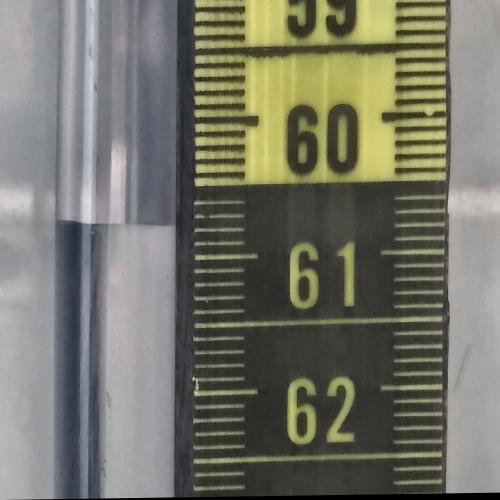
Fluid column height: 60.8 cm